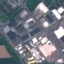
Land use / land cover class: Industrial